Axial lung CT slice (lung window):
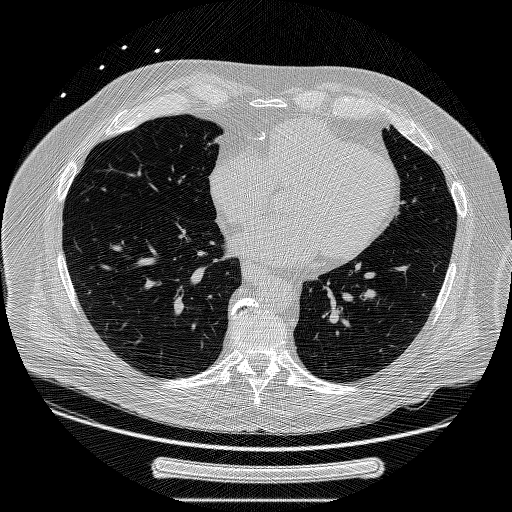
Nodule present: no